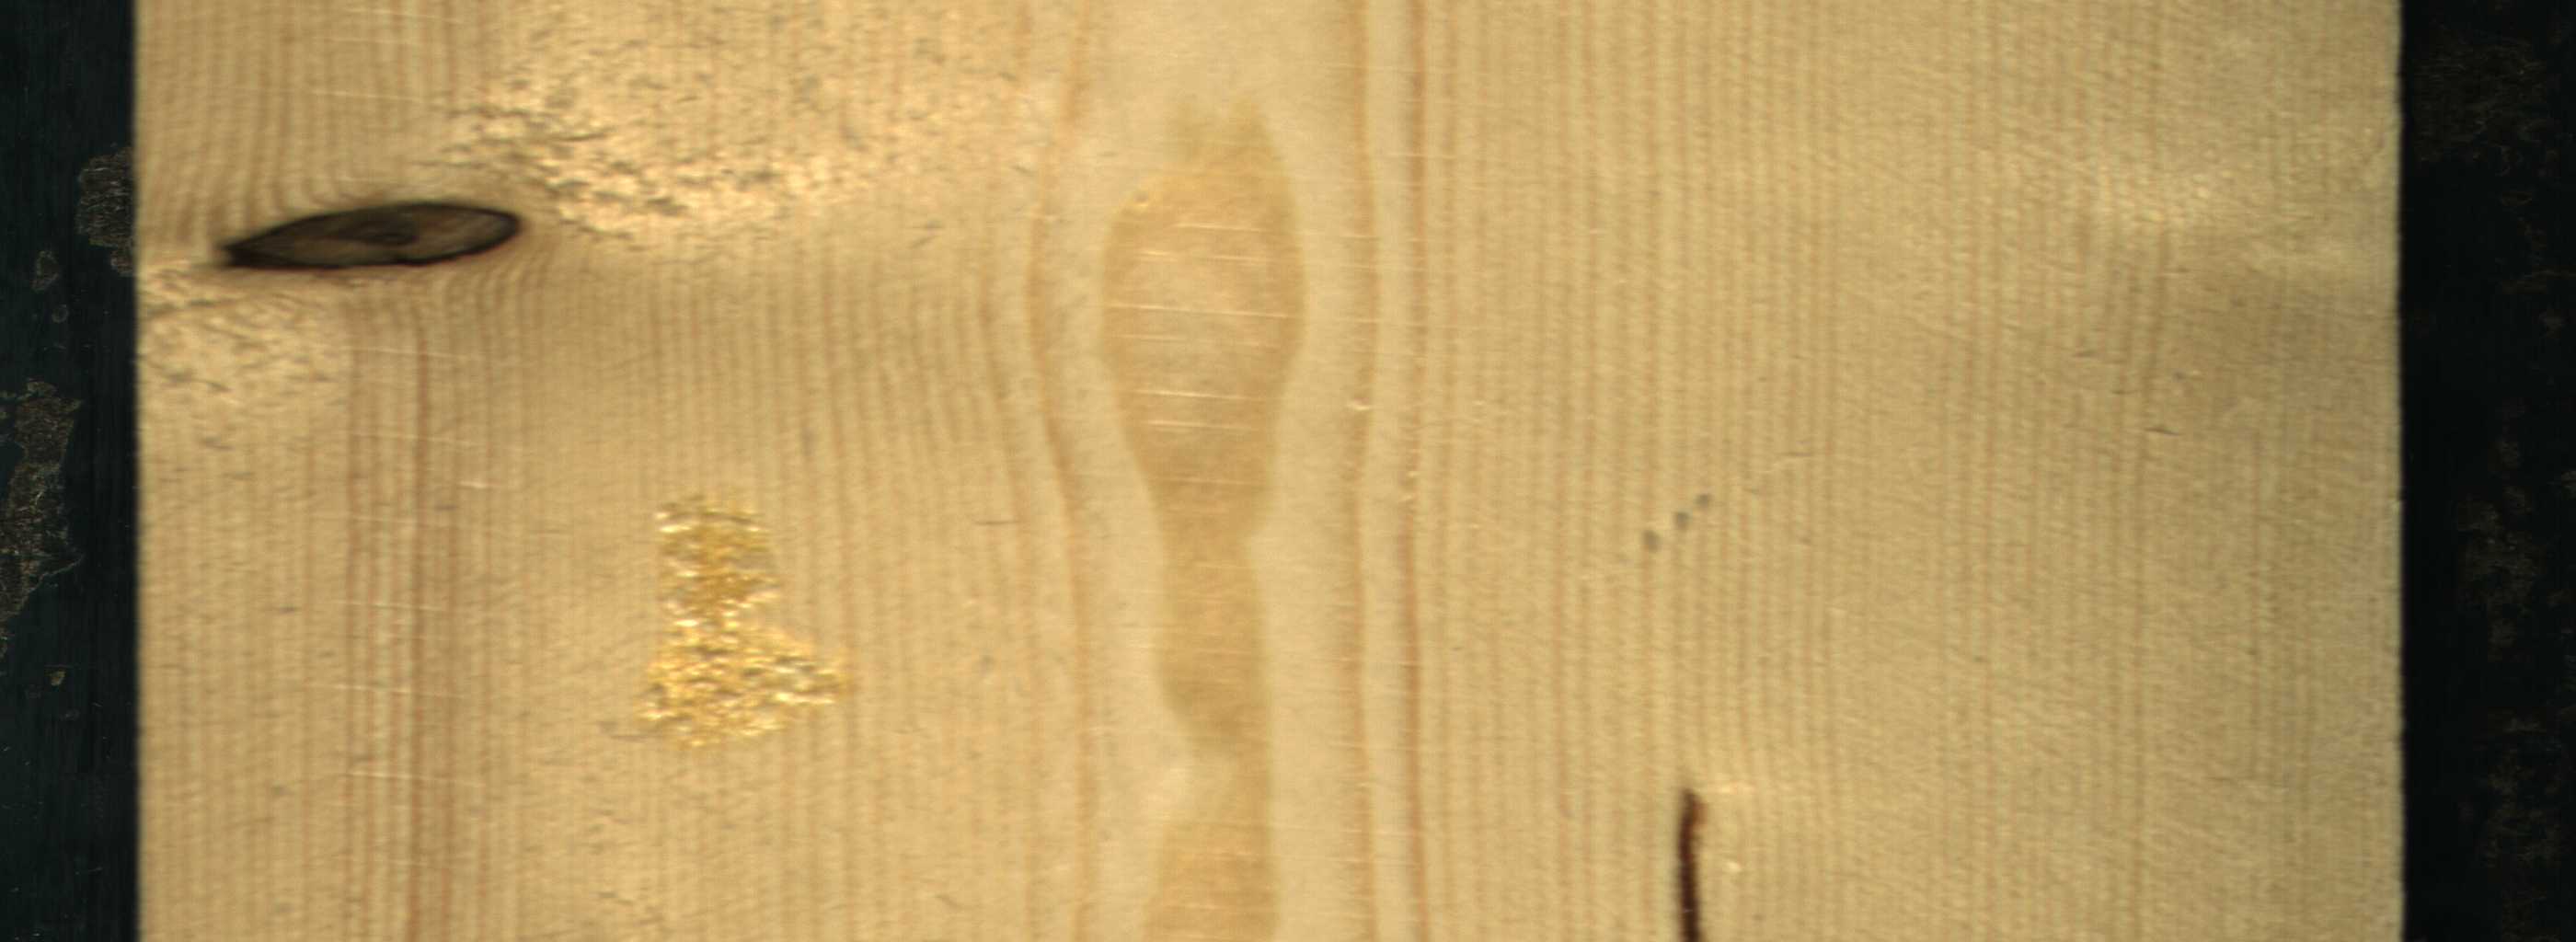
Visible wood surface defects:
resin
resin
Dead_Knot